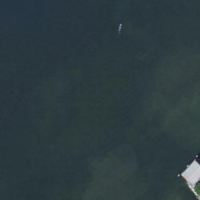
EUNIS habitat code: 14
Species observed at this site:
Chroicocephalus ridibundus
Phalacrocorax carbo
Podiceps cristatus
Larus michahellis
Cygnus olor
Fulica atra
Milvus milvus
Pica pica
Motacilla alba